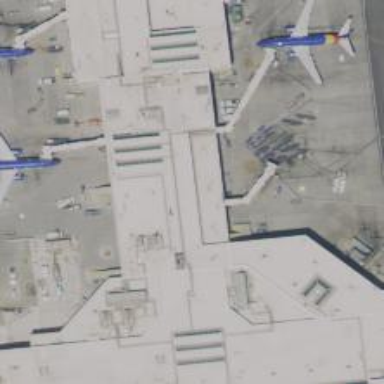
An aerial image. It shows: Airport gate.